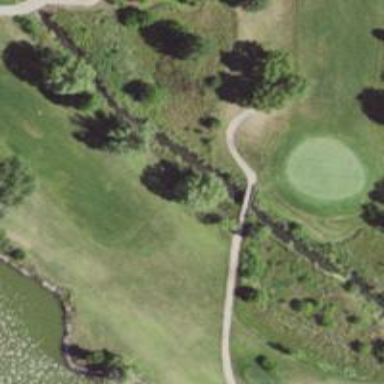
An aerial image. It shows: Path for both road and golf.